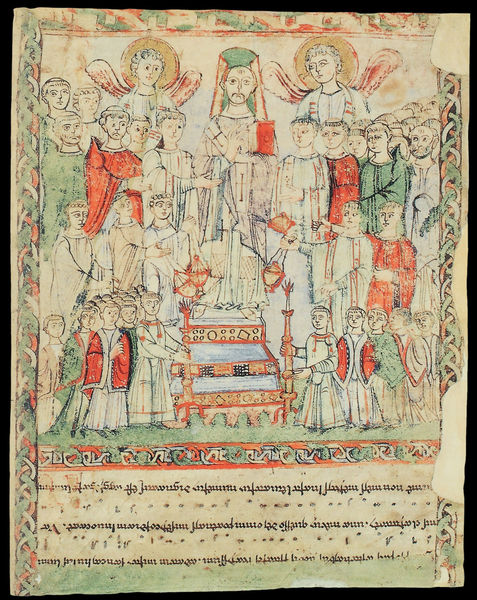
Titel: Exultetrolle, Fragment in 20 Stücken
Standort: Herkunft: Benevent (EU - I - Kampanien)
Institution: Bibliotheca Apostolica Vaticana
Schlagwörter: grün, menschen, bunt, rot, stehen, bild, gewand, gewänder, engel, farbig, schrift, figuren, treppe, könig, thron, verzierung, stufen, buch, kreuz, viele, illustration, herrscher, heiligenschein, christus, jesus, fresko, jünger, wandbild, auferstehung, himmelfahrt, buchmalerei, evangelisten, codex, kleriker, serafin, gloriolen, cerubin, jedud